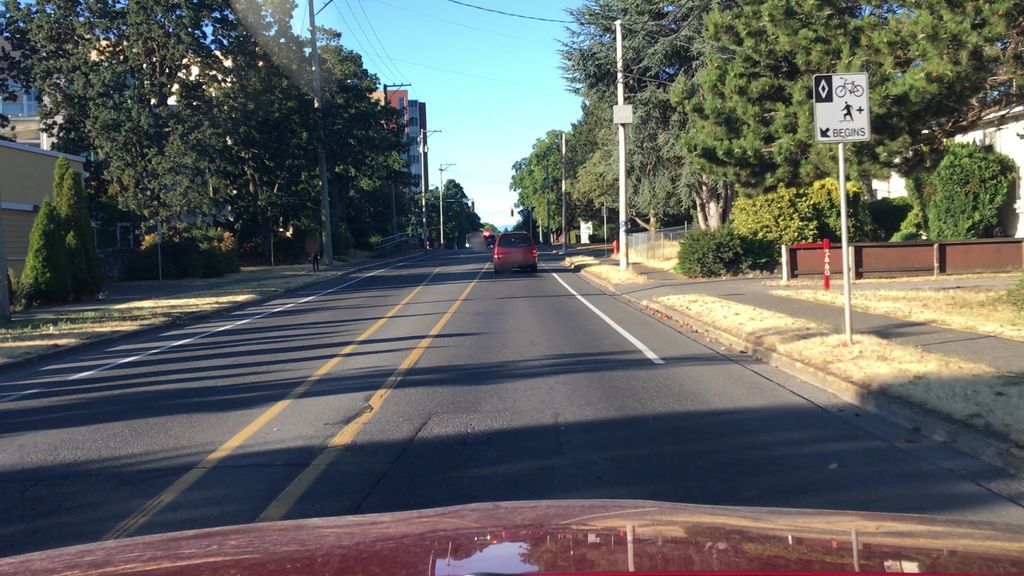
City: victoria